Field crop: tomato
Growth stage: 1
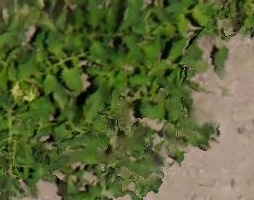
Species: tomato